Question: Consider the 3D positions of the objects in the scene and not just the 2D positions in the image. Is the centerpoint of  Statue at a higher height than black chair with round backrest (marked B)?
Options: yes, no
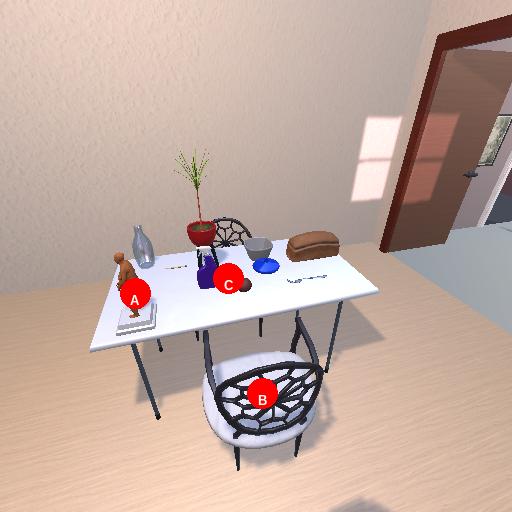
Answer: yes